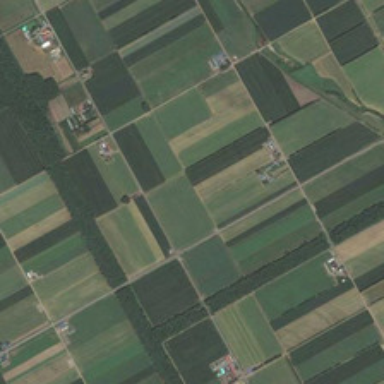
Many pieces of farmlands and some sparse buildings are together .